Interaction volume radius: 5 \u00c5
Interaction volume height: 10 \u00c5
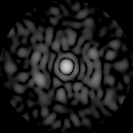
Disorder parameter: 0.8237